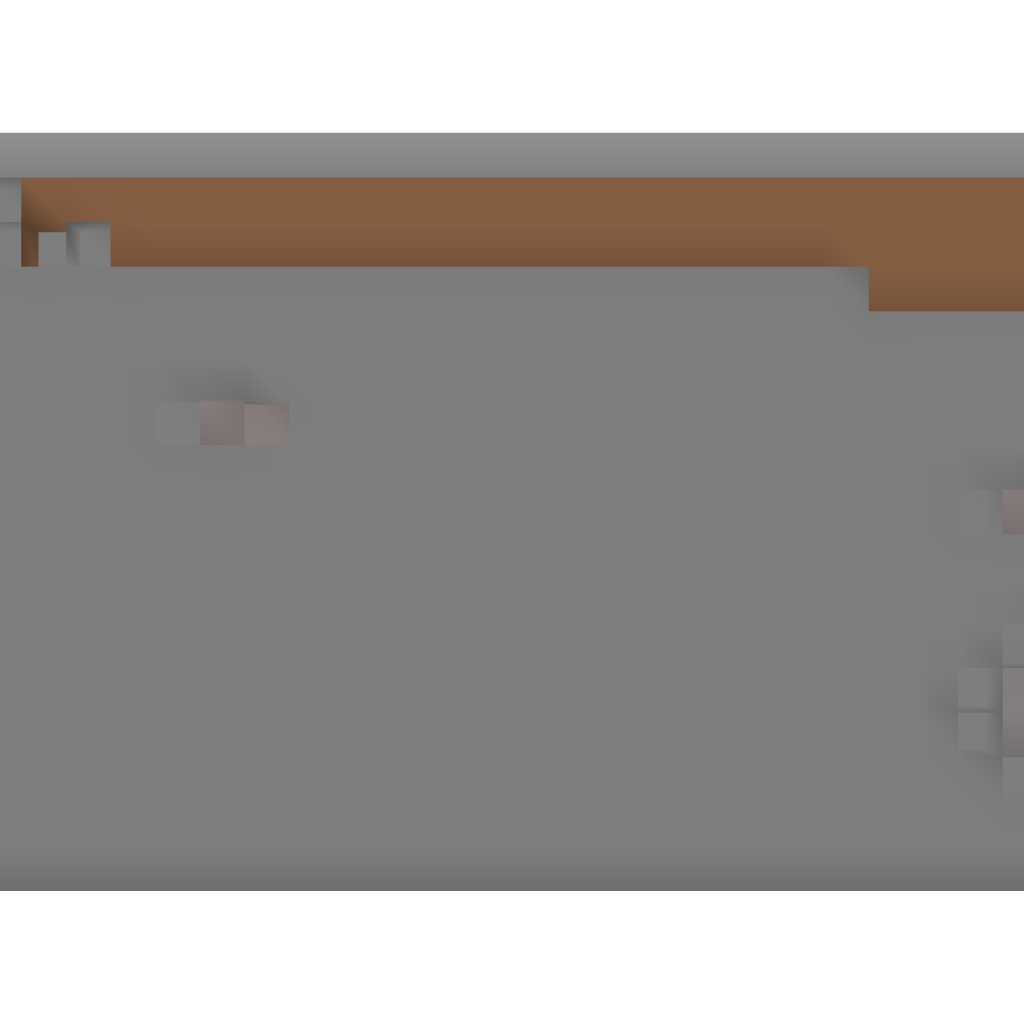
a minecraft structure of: Super Efficient Mob Grinder